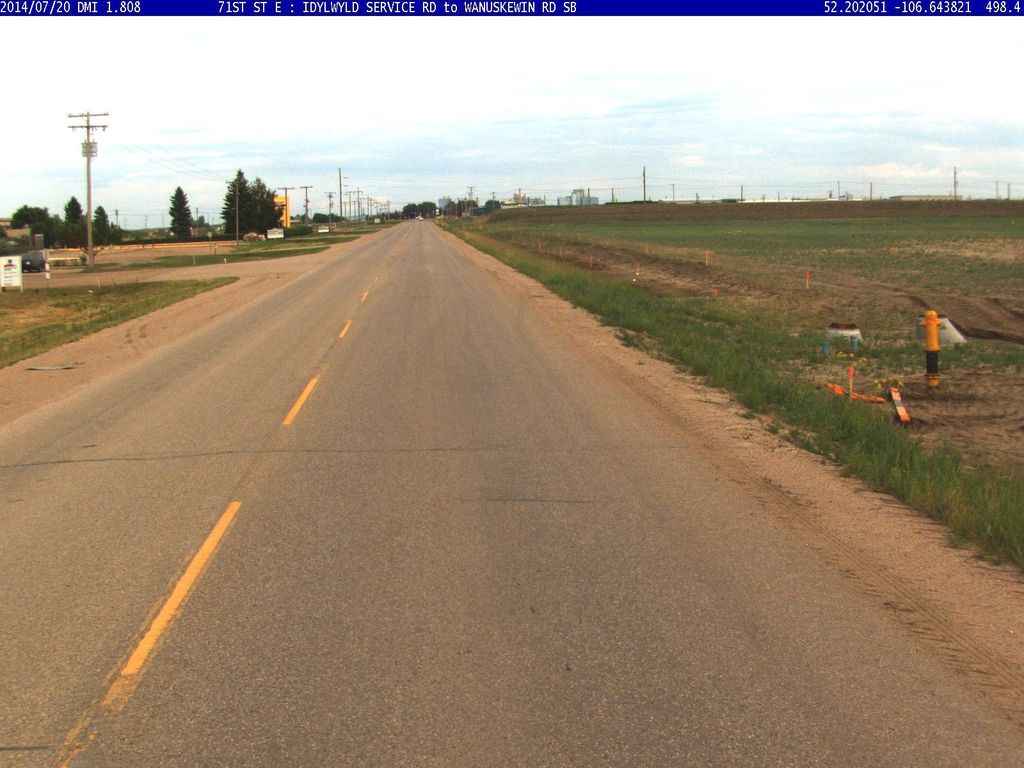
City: saskatoon